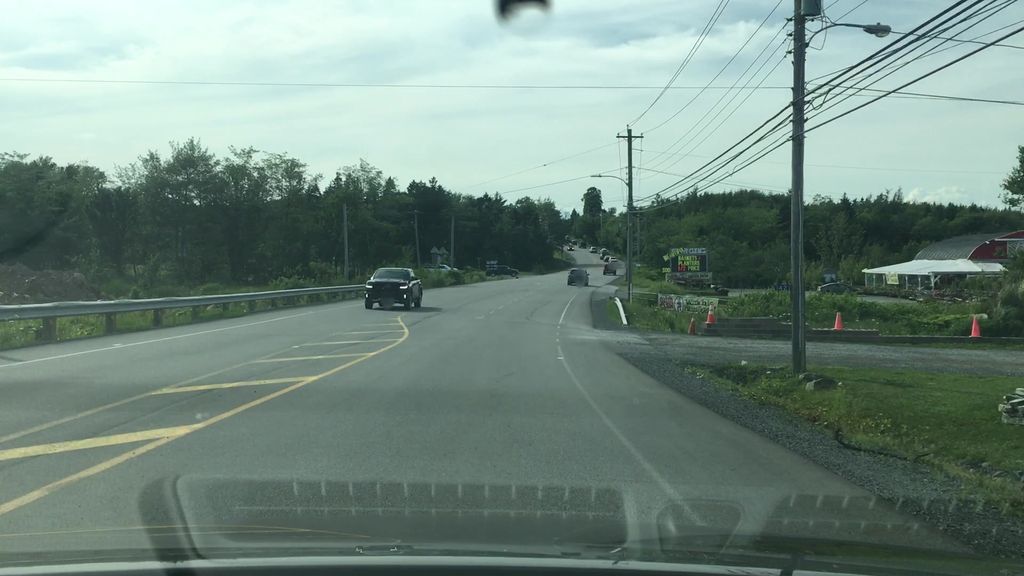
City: halifax